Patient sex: F
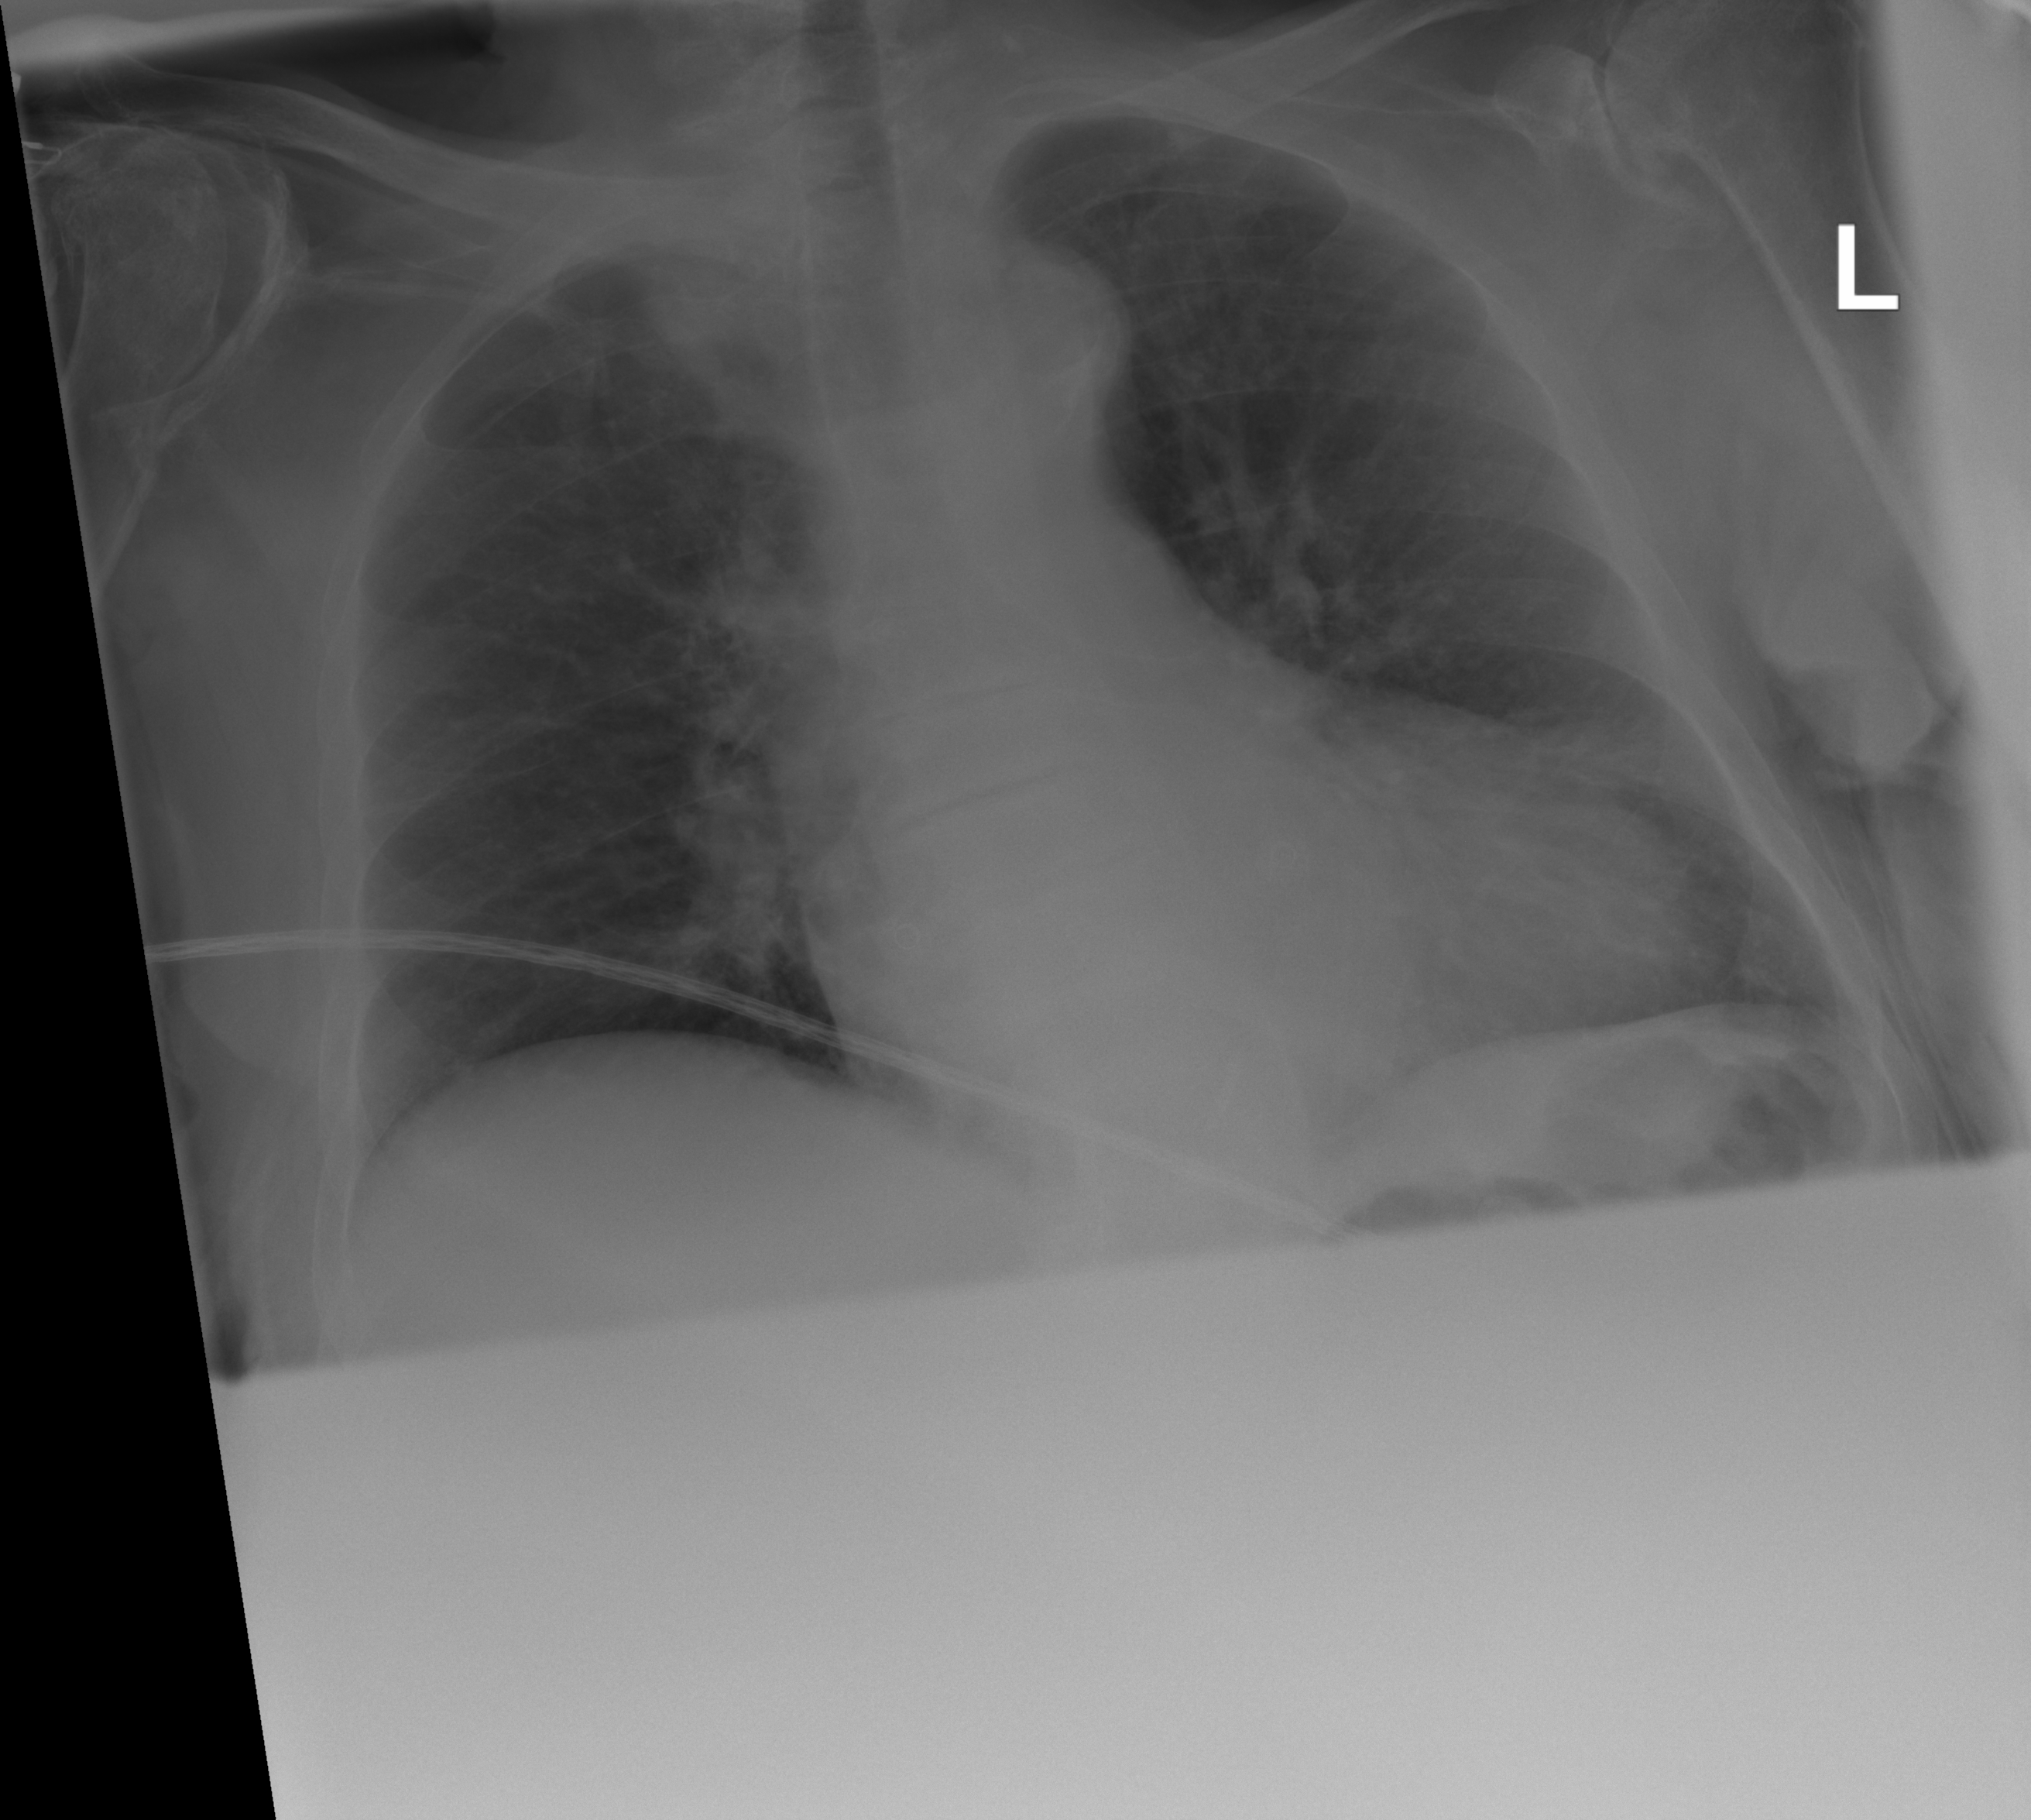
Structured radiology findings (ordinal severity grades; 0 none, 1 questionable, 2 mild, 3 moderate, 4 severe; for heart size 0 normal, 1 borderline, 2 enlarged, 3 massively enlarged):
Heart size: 2
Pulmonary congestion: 2
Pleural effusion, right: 0
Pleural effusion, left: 0
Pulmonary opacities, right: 0
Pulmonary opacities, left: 0
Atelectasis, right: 0
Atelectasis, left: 0